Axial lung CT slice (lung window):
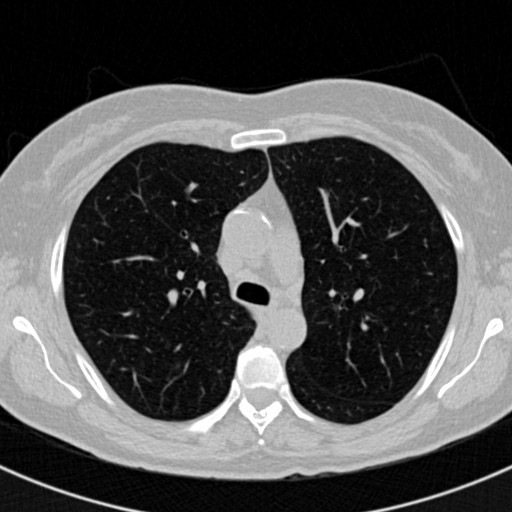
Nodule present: no